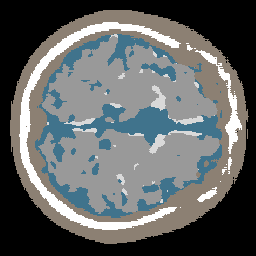
Label: no_lesion